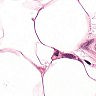
Metastatic tissue present: yes